Aerial crown-view tile of a tropical tree (Barro Colorado Island, Panama), acquired 20240611:
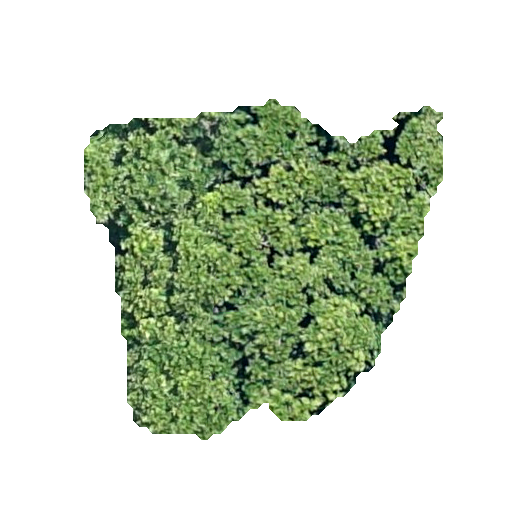
Species: Anacardium excelsum
GBIF accepted scientific name: Anacardium excelsum
Crown area: 137.851 m²